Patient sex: F
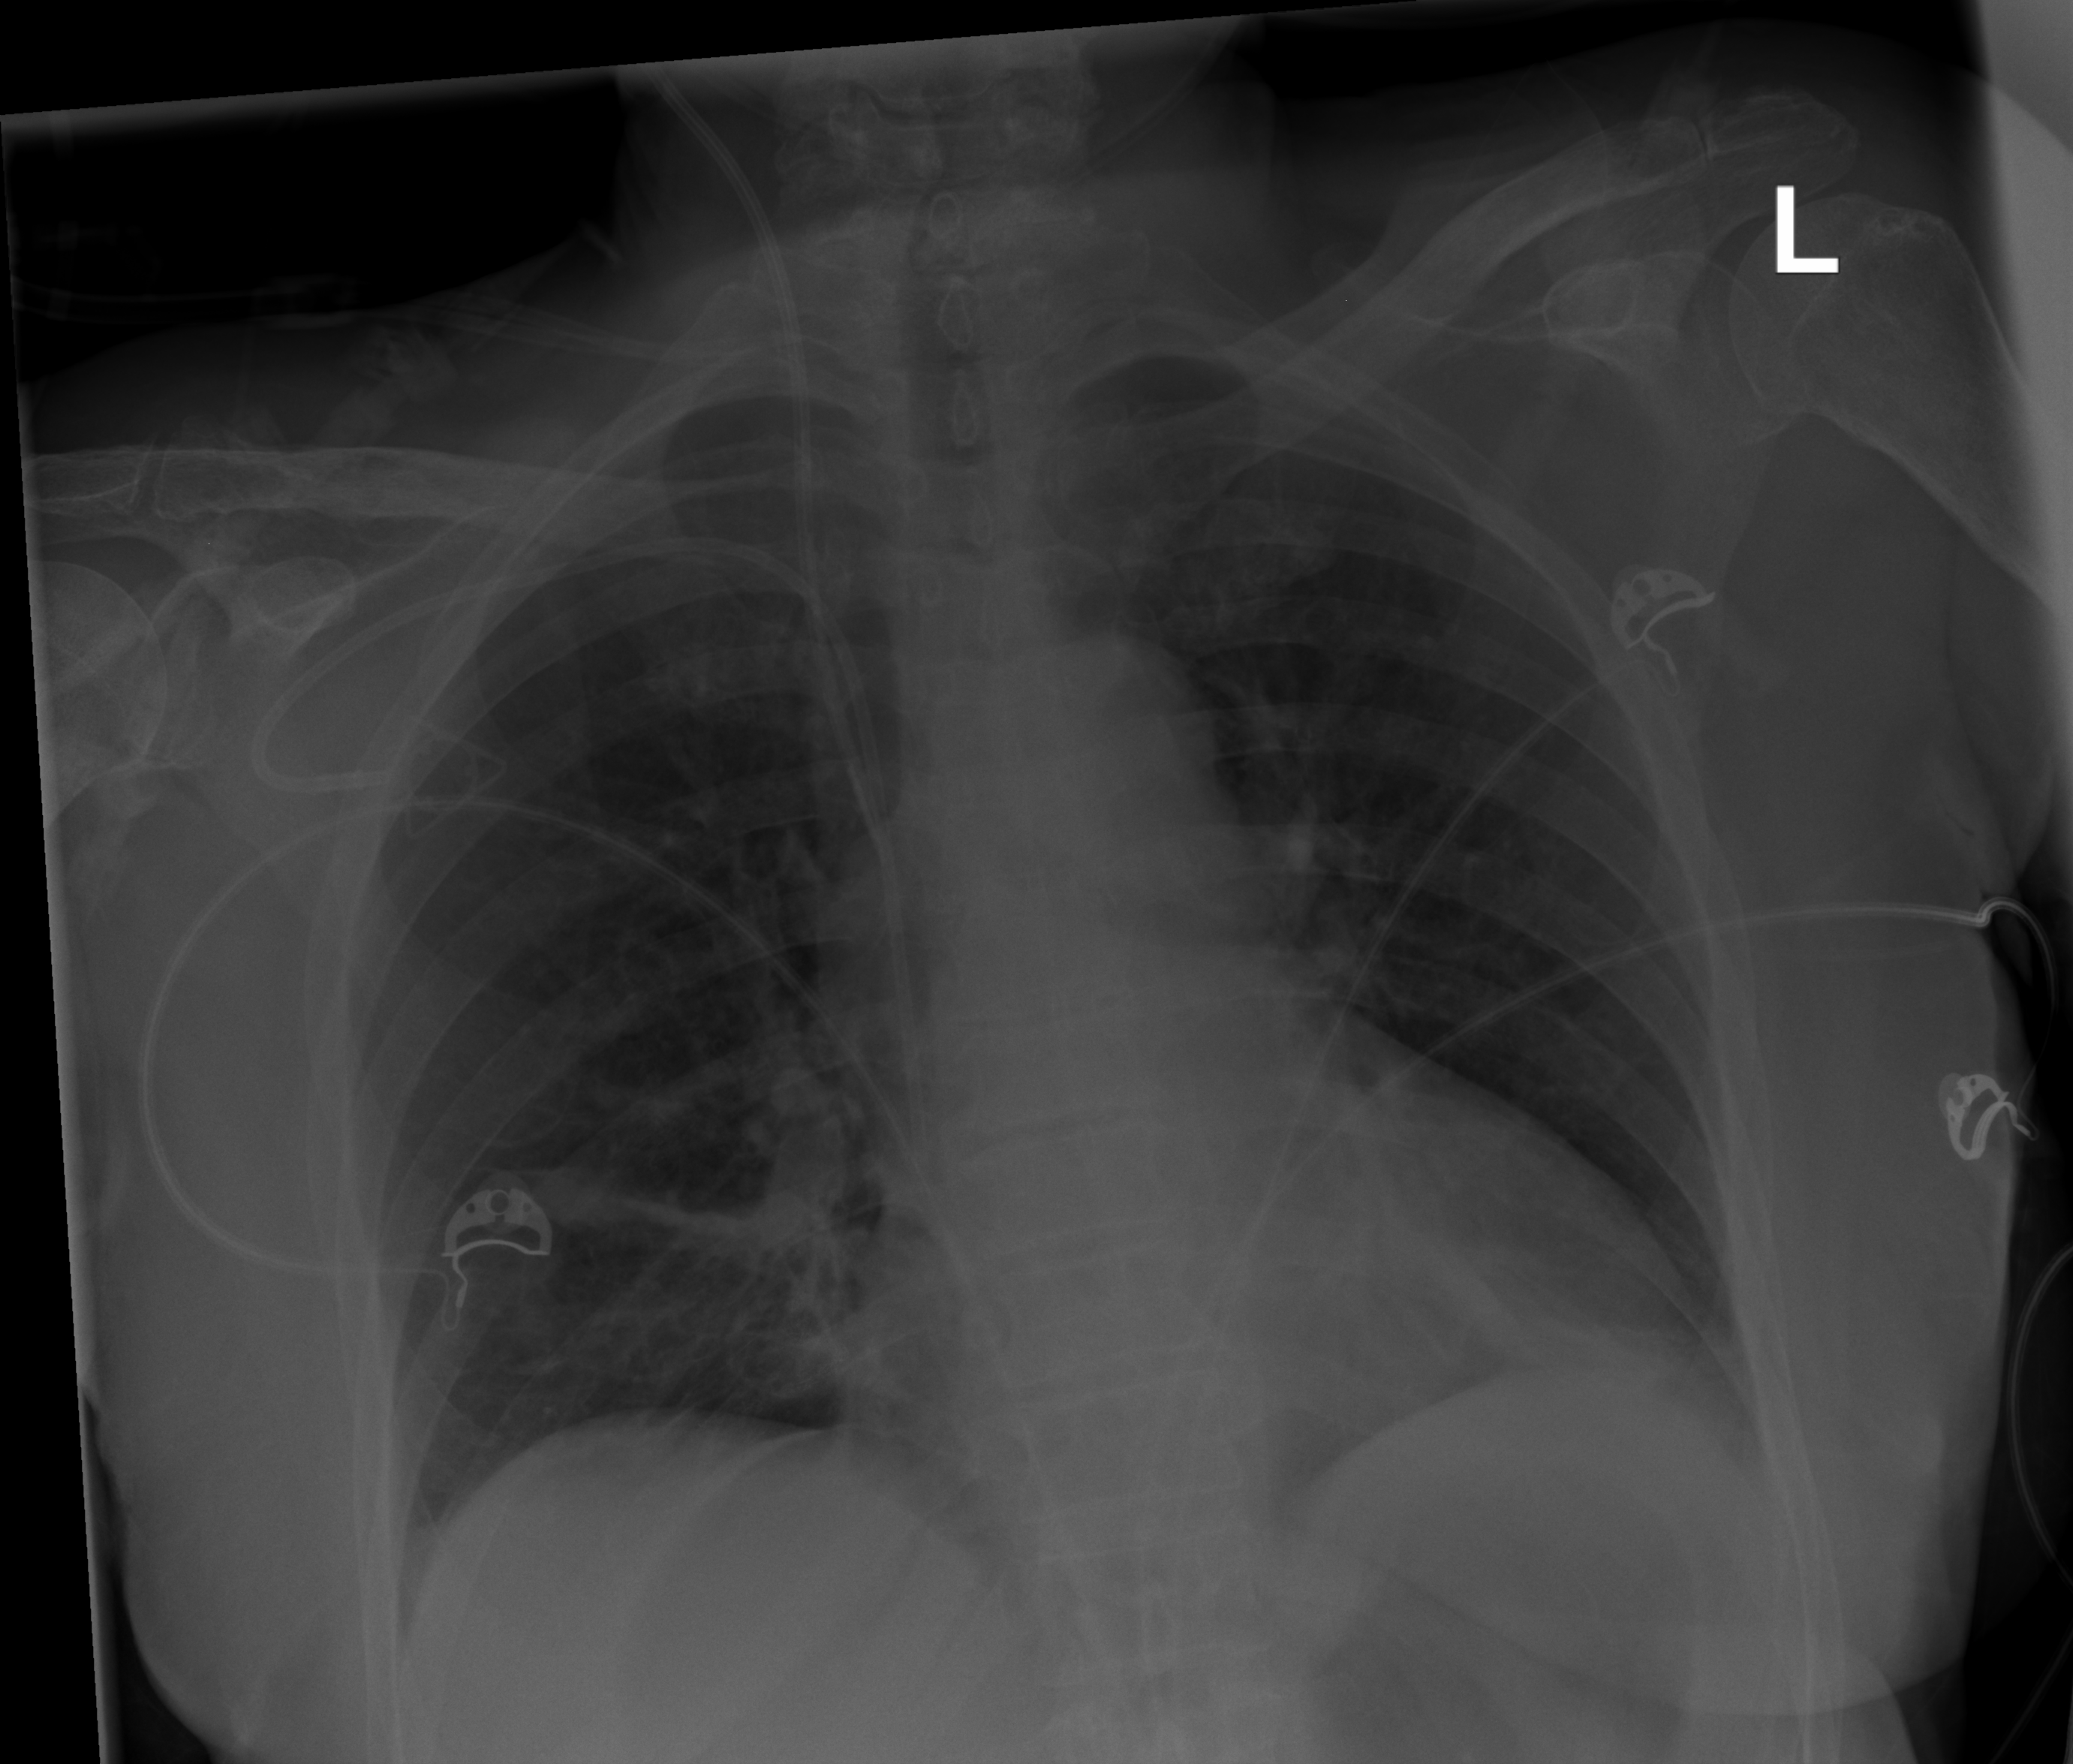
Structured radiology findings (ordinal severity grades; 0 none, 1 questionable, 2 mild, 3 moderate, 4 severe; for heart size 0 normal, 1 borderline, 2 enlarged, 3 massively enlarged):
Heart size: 1
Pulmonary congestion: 0
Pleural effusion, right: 0
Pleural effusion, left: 0
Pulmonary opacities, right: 0
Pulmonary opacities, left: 0
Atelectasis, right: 0
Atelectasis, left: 3